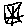
Label: cloud